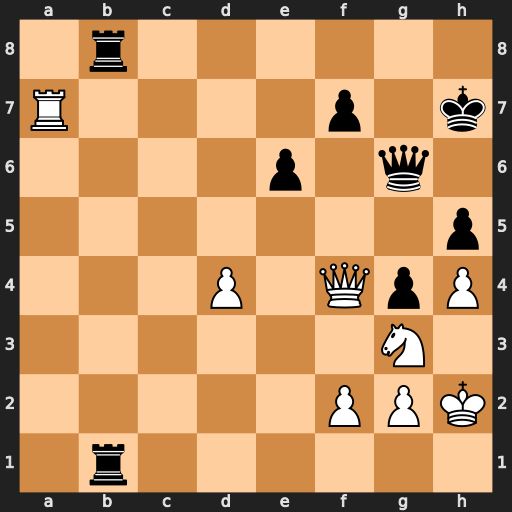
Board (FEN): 1r6/R4p1k/4p1q1/7p/3P1QpP/6N1/5PPK/1r6
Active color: w
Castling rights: -
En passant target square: -
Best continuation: Rxf7+ Kg8 Rf6